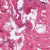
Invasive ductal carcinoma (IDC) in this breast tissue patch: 0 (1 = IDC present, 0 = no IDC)